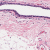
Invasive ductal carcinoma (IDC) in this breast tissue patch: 0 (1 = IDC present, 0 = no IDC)